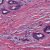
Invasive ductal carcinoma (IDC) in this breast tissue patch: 1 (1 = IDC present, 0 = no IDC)